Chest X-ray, AP view. Patient: 61 years old, sex F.
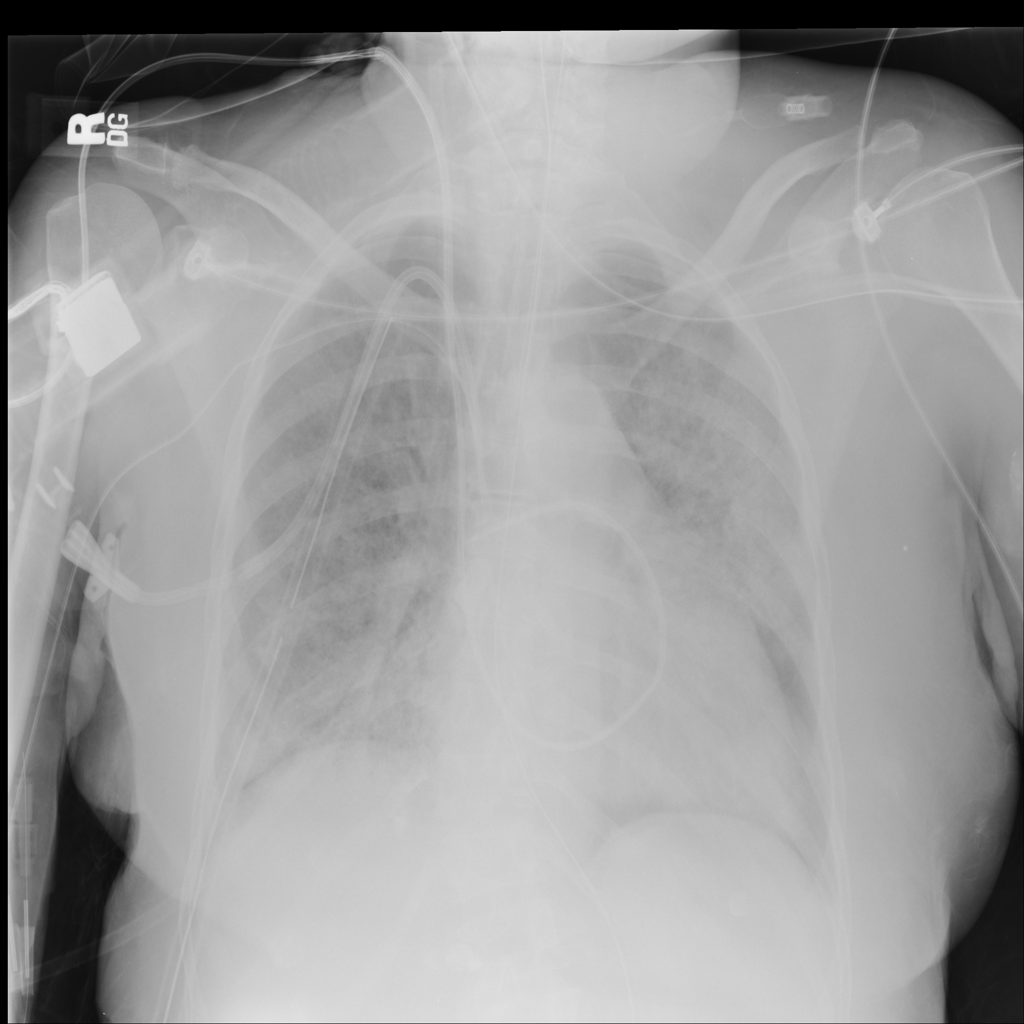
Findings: Consolidation, Infiltration